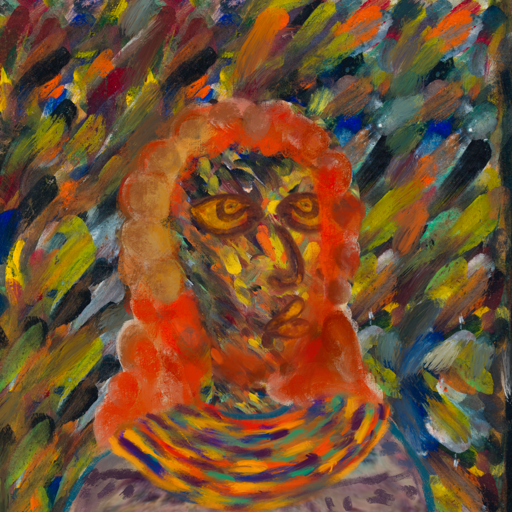
Background: An_Impression, Head And Neck Side: An_Impression, Face Side: Comrade, Bust: HillGirl, Hair Side: Rupkatha, Head Accessory: Blank, Second Necklace: An_Impression_2, Necklace: Blank, Baby: Blank